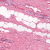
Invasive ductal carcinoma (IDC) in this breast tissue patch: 0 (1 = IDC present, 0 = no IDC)